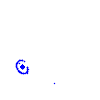
Particle: electron